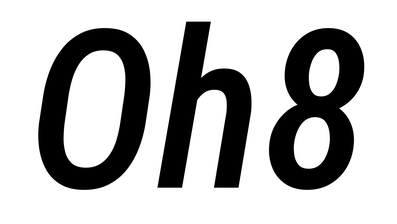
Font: Roboto-Italic_Condensed_Medium_Italic